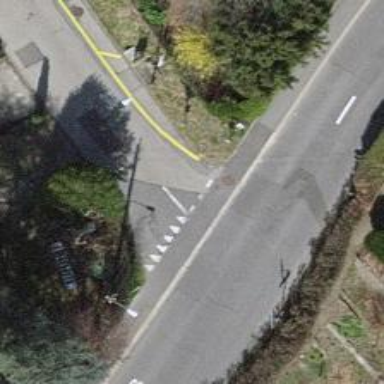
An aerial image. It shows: Kerb barrier.